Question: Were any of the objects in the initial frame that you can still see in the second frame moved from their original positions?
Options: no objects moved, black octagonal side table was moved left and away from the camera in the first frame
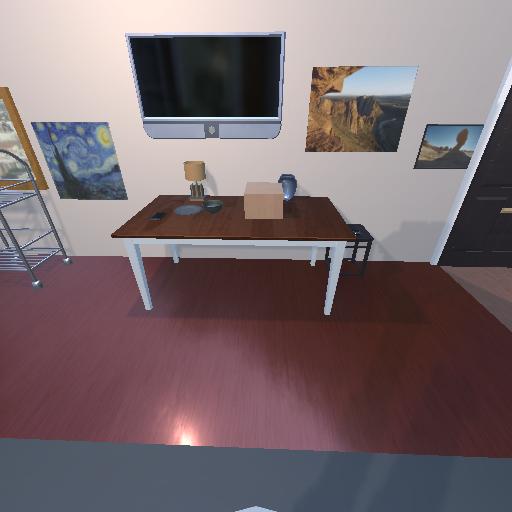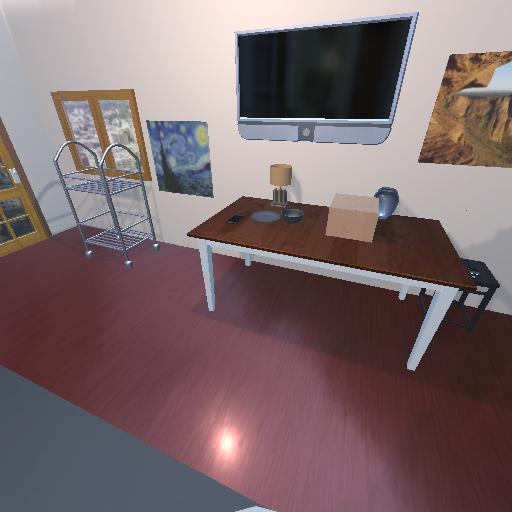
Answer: no objects moved